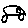
Label: car